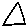
Label: triangle